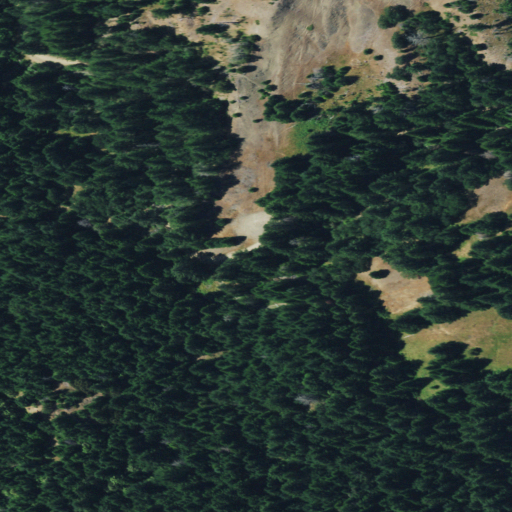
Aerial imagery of valley in California named Yager Valley containing evergreen forest, open development, shrub, deciduous forest, mixed forest, grassland, and medium intensity development